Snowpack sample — Buffalo Mountain, Silverthorne, Colorado, USA (1/25/25, 10:11 AM MST)
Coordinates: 39.6222, -106.1139
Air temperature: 22 °F
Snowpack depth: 110 cm
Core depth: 10 cm
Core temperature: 46.4 °F
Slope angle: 12°, slope face: 102°
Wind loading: high
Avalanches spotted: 0
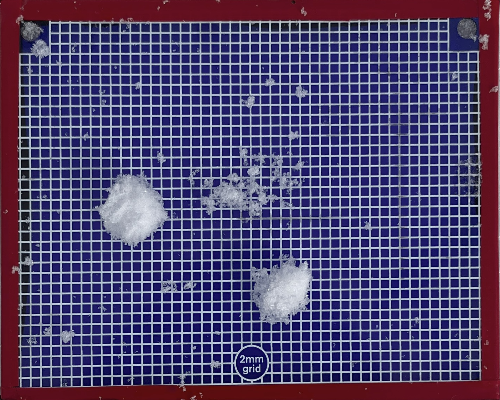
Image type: profile
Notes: No avalanches nearby, collected on the outskirts of a fire break 15 meters from the treeline, on way to Buffalo and Red Mountain